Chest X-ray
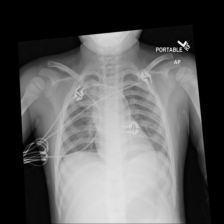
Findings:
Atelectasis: negative
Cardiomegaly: negative
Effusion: negative
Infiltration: negative
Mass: negative
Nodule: negative
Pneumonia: negative
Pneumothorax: negative
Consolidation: negative
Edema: negative
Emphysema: negative
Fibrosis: negative
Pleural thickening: negative
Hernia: negative